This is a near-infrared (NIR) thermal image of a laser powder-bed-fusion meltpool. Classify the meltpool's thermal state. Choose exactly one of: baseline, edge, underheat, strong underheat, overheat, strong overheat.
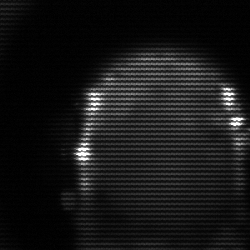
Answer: baseline